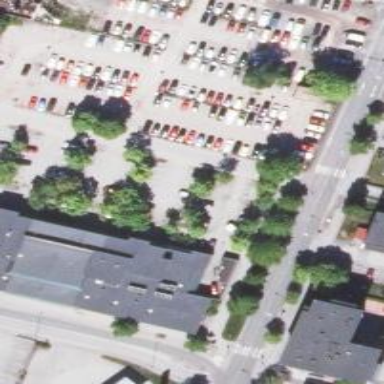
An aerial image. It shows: Parking area with surface.